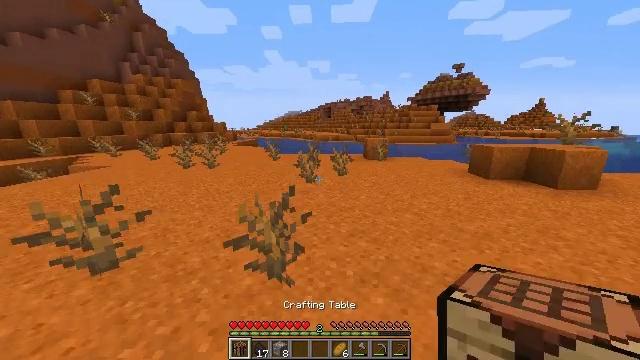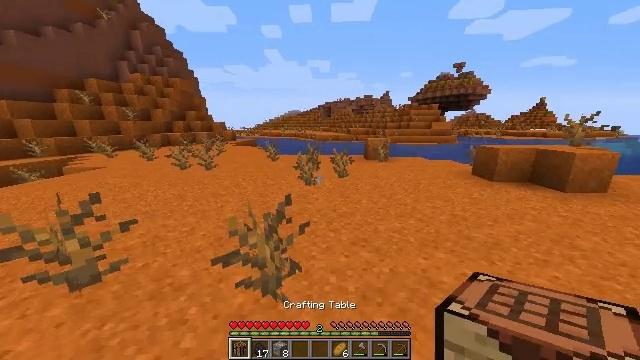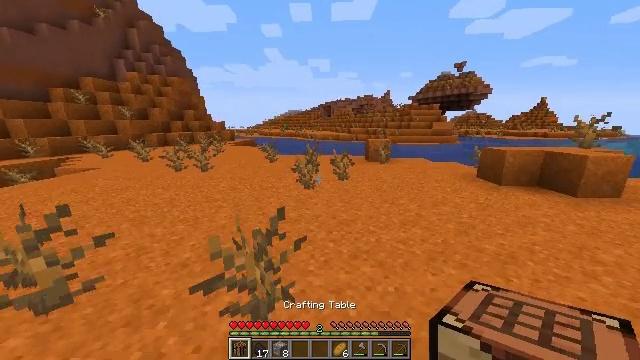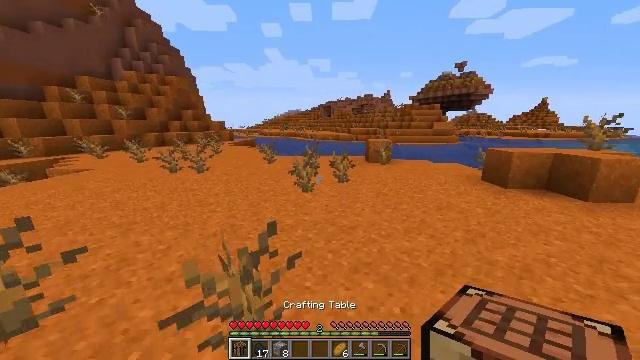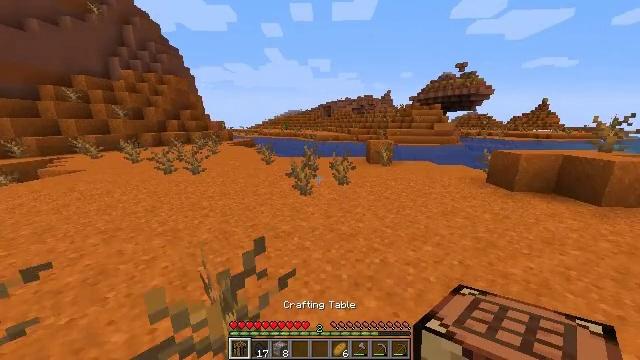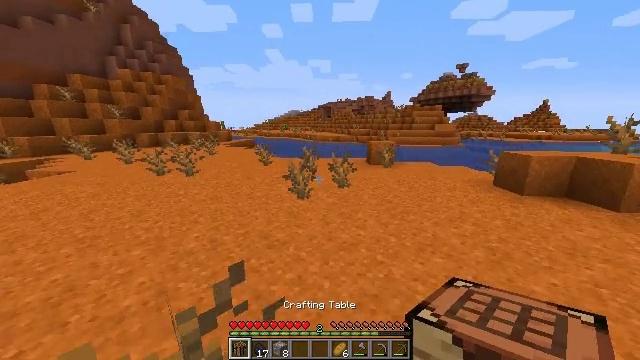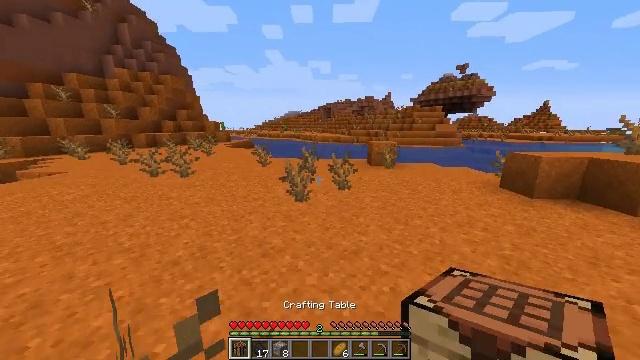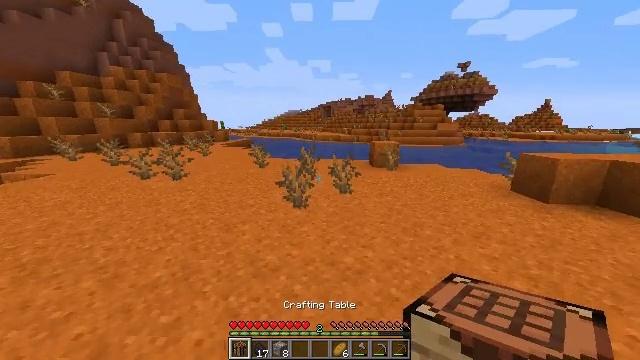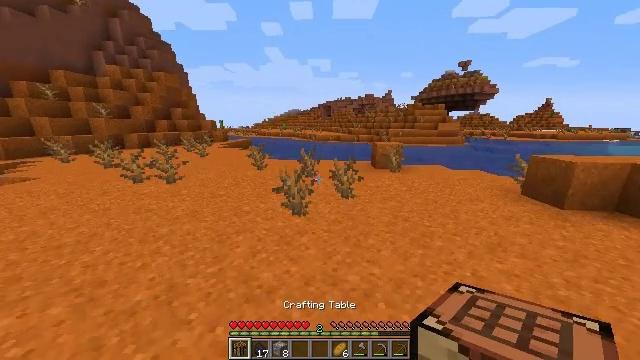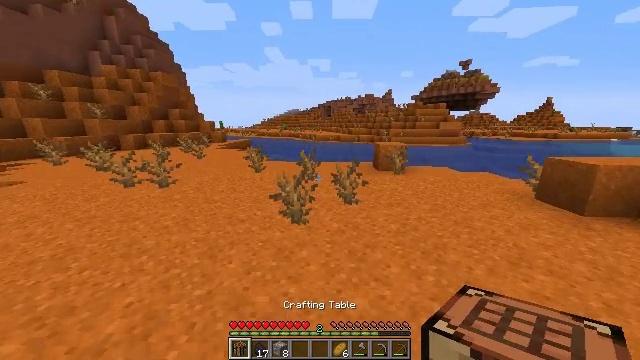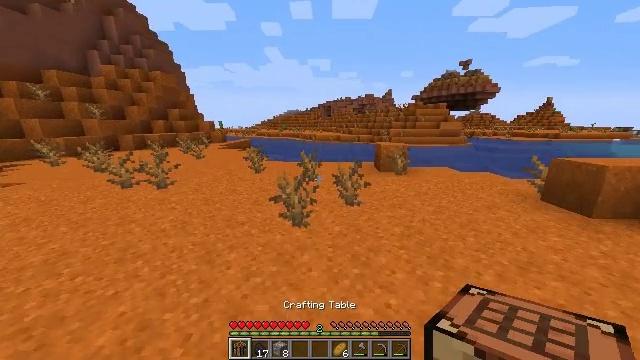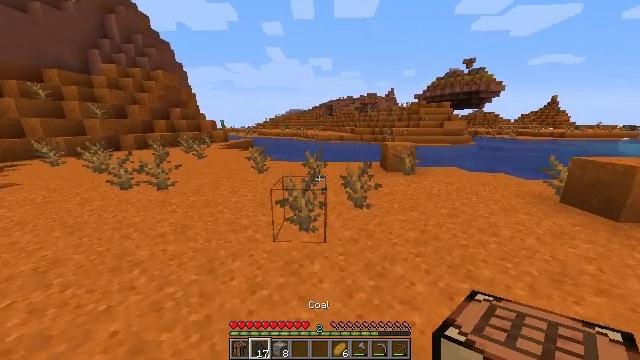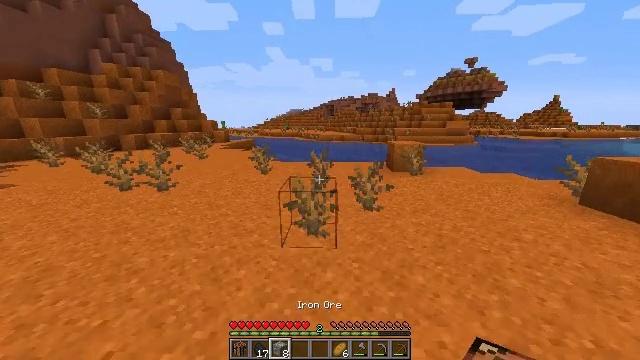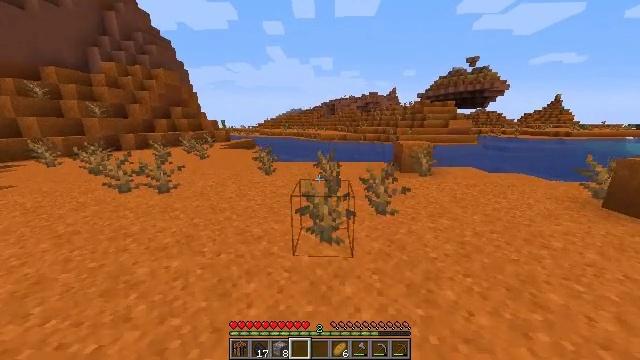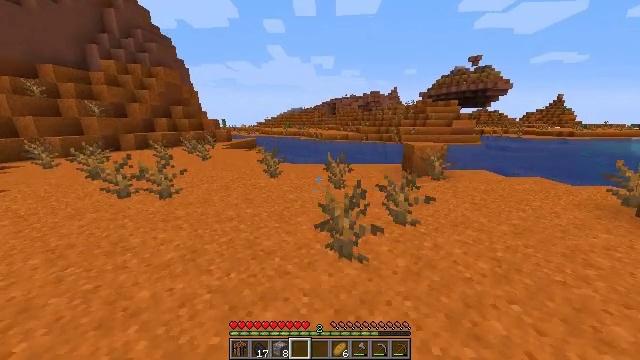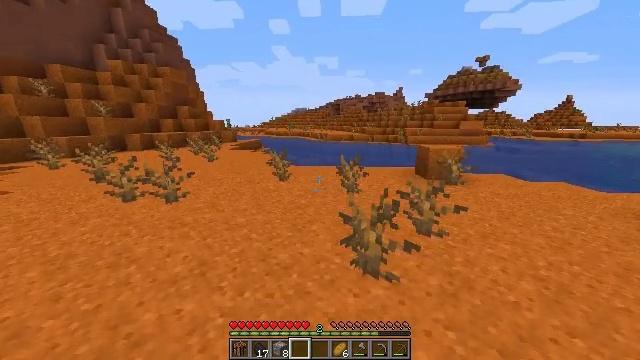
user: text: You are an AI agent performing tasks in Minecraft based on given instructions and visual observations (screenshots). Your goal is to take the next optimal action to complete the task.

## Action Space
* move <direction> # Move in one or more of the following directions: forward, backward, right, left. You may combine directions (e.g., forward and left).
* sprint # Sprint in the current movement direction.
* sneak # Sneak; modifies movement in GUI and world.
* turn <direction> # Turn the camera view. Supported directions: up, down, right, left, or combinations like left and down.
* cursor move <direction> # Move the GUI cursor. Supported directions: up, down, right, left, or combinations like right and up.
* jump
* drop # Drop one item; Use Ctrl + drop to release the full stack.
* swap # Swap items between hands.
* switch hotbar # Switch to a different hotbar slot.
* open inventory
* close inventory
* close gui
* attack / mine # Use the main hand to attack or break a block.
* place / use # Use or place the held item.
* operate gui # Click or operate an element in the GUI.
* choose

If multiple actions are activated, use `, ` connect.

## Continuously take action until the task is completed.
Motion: motion action
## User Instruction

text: Gather yellow terracotta for building.
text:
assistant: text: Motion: move forward, sprint
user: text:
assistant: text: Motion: move forward, sprint
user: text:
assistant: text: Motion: move forward, sprint
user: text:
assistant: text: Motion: move forward, sprint
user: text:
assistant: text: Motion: move forward, sprint
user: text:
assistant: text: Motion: move forward, sprint
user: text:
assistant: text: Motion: move forward, sprint
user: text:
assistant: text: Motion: move forward, sprint
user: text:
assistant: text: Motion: move forward, sprint
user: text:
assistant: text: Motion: move forward and move left, sprint
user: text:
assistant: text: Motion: move forward and move left, sprint
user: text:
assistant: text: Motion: move forward and move left, sprint
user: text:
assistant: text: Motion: move forward and move left, sprint
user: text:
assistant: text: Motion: move forward and move left, sprint
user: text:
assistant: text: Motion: move forward and move left, sprint
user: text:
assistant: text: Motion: move forward and move left, sprint
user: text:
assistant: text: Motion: move forward and move left, sprint
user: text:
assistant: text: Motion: move forward and move left, sprint
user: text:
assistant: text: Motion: move forward and move left, sprint
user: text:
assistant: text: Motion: move forward and move left, sprint
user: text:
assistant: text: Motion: move forward and move left, sprint, turn left
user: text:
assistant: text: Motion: move forward and move left, sprint, turn left and up
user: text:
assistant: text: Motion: move forward, sprint
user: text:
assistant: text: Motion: move forward, sprint
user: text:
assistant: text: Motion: move forward, sprint
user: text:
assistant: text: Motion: move forward, sprint
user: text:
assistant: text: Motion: move forward, sprint
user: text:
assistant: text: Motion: move forward, sprint
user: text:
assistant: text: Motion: move forward, sprint
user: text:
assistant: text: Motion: move forward, sprint